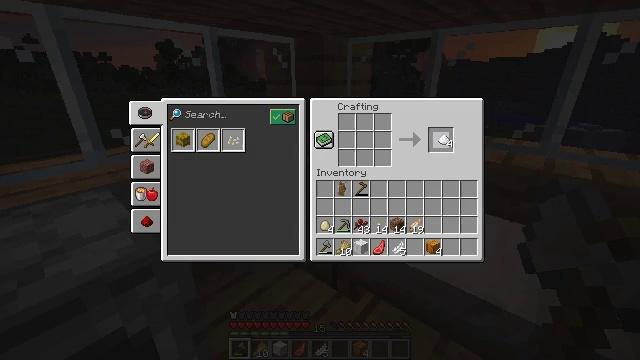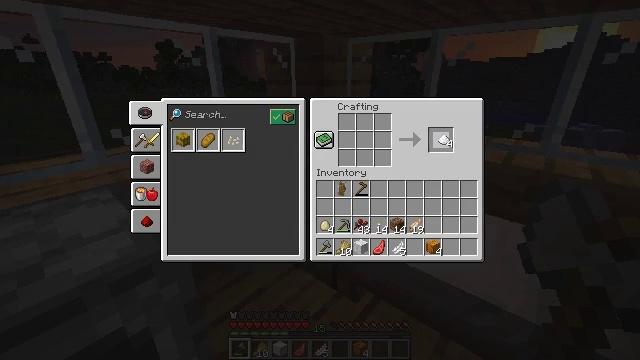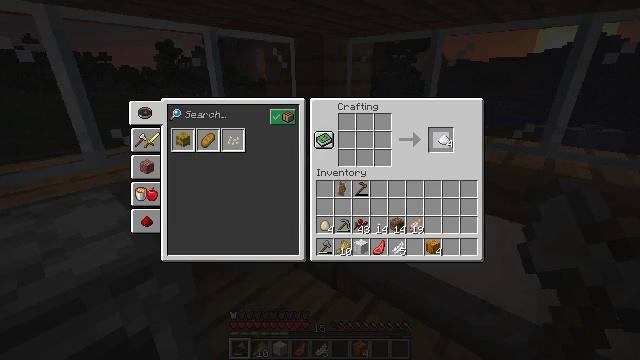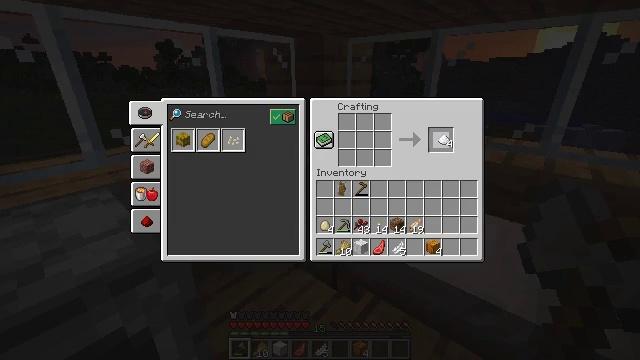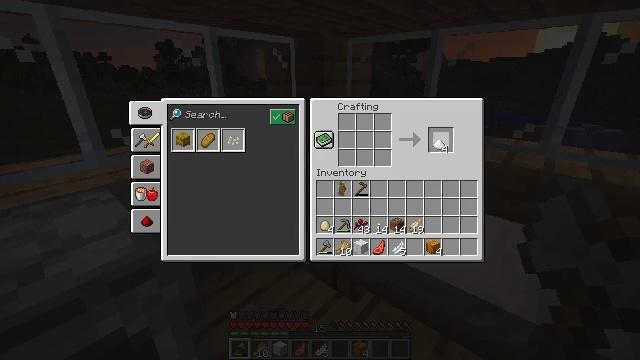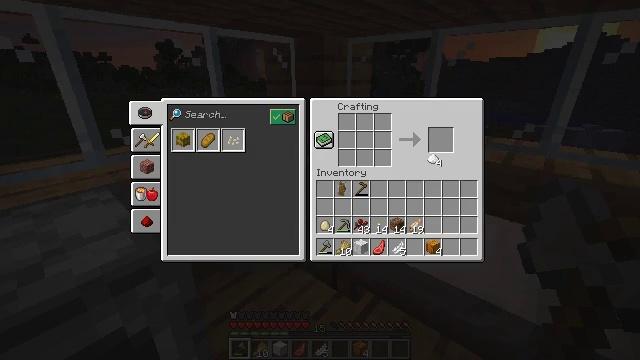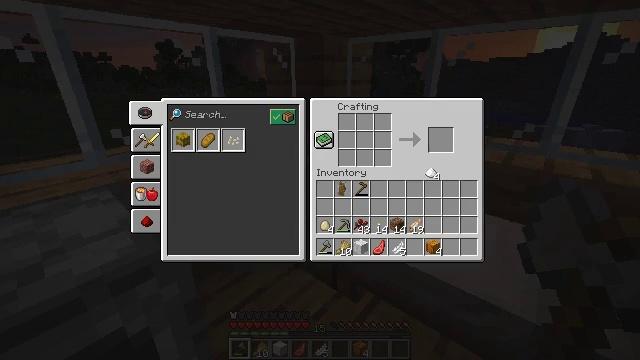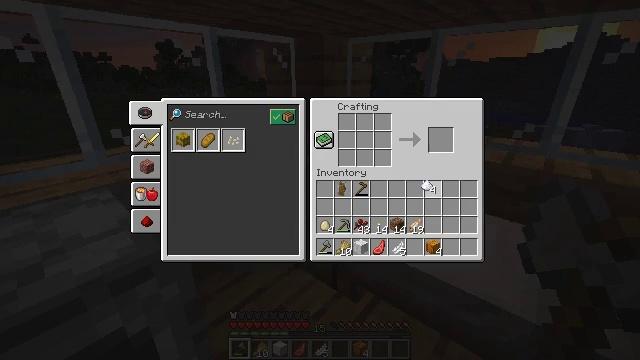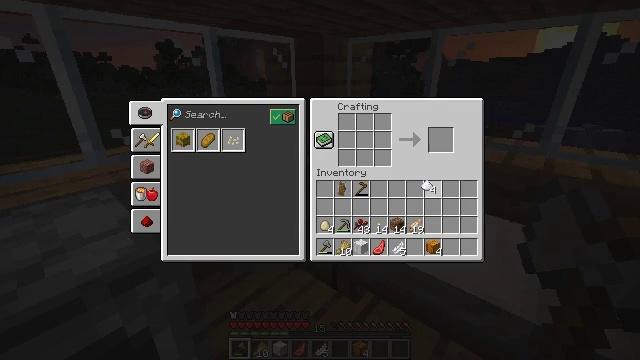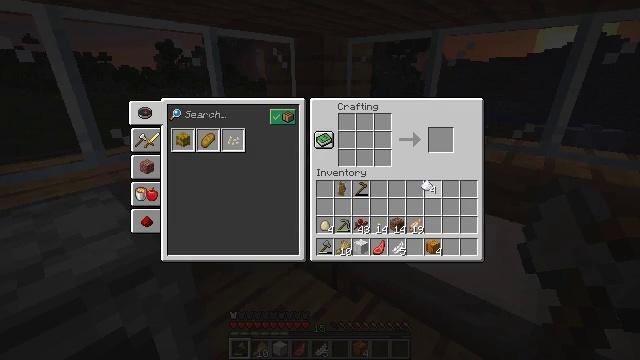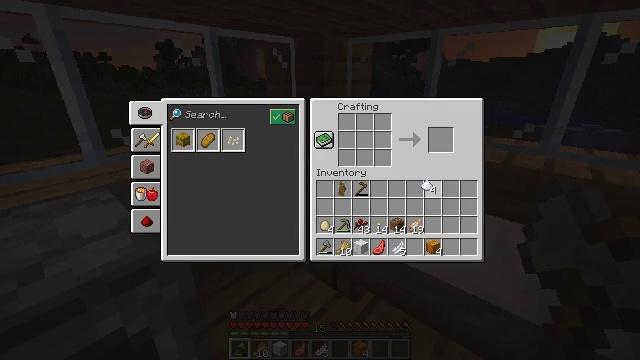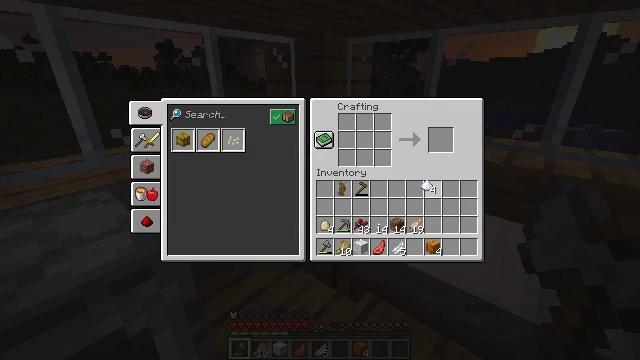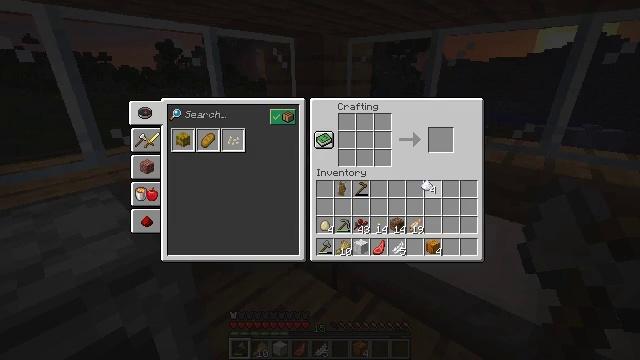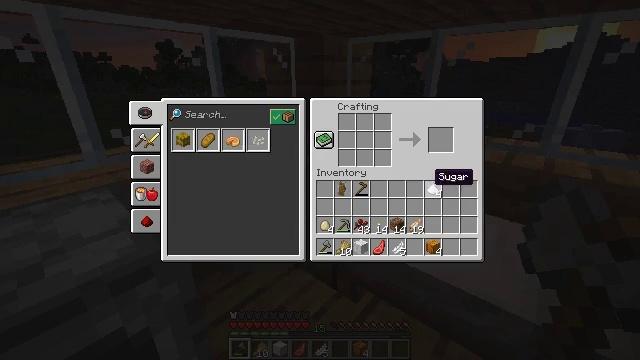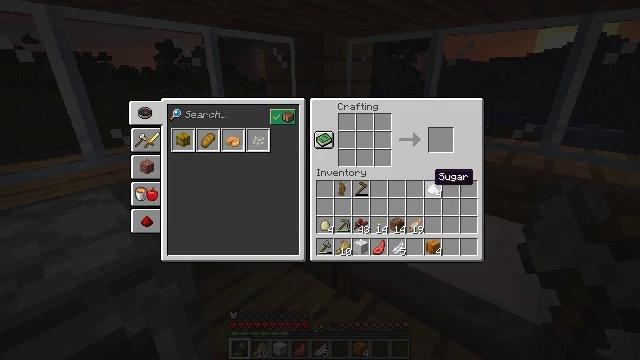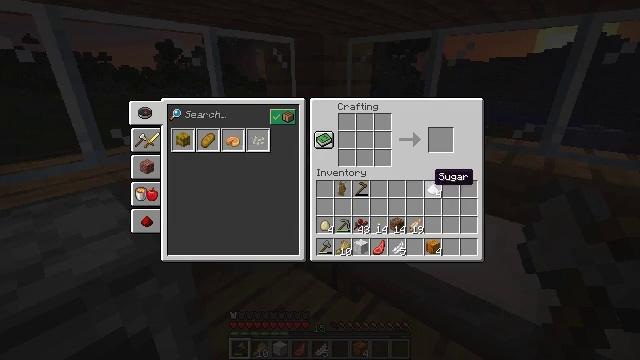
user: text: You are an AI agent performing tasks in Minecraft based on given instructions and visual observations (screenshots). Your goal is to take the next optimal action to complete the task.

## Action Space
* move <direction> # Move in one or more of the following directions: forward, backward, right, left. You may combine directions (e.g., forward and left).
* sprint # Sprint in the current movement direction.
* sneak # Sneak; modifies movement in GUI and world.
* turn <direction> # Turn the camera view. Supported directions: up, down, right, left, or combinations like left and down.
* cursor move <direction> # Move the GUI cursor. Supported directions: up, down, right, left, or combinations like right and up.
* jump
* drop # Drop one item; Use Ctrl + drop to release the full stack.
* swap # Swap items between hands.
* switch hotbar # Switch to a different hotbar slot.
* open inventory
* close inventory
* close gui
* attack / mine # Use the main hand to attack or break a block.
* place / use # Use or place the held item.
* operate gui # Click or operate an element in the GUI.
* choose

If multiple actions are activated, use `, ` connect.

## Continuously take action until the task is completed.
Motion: motion action
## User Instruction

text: Craft your delicious pumpkin pie using the crafting table.
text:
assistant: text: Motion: open gui
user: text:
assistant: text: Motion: no_op
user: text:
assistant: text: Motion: no_op
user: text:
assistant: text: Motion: no_op
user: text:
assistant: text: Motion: cursor move down
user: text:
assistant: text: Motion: cursor move down
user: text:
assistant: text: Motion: cursor move down
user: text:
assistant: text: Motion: no_op
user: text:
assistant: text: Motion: operate gui
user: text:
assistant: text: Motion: operate gui
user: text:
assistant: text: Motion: operate gui
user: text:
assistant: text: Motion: operate gui
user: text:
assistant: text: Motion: no_op
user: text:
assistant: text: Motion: no_op
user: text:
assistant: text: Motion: no_op
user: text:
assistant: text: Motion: cursor move left
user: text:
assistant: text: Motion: cursor move left and up
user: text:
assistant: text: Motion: cursor move left and up
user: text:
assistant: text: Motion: no_op
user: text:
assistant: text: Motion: no_op
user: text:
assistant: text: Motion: no_op
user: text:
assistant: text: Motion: cursor move right
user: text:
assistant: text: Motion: no_op
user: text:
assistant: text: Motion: cursor move left
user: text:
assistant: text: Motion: cursor move left
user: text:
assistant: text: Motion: no_op
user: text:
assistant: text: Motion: operate gui
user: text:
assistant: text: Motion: operate gui
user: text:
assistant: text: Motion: operate gui
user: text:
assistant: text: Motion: no_op